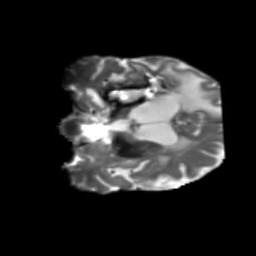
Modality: T2w
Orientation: coronal
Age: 58
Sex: male
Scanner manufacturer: siemens
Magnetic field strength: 3 T
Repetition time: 5.25 s
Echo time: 0.08 s